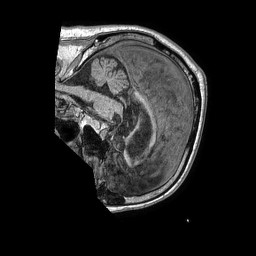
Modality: T1w
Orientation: sagittal
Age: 78
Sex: male
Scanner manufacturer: philips
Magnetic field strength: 1.5 T
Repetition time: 0.007851 s
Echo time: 0.003611 s